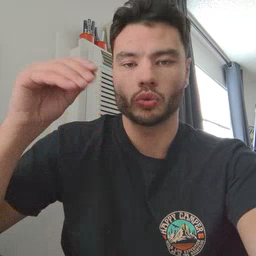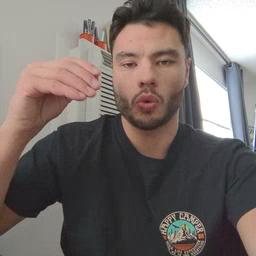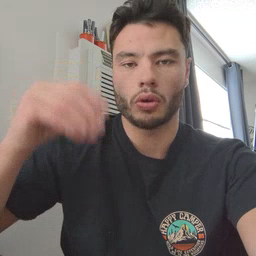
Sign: store